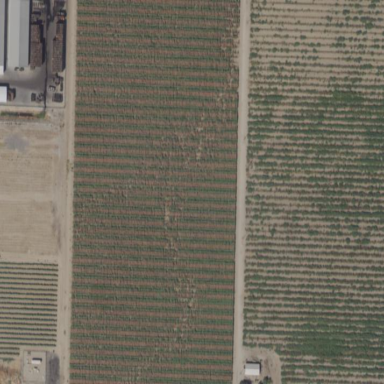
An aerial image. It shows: Vineyard.